На олимпиаде по физике участникам было предложено выполнить следующий эксперимент. Пенопластовый стакан емкостью $V_0$, закрытый сверху пенопластовой крышкой, в которою вставлен термометр, заполнялся горячей водой, и, по мере остывания воды, снималась зависимость ее температуры $T$ от времени $t$. Затем в стакан помещался кусок свинца плотностью $\rho = 11.3 \cdot 10^3~ кг/м^3$ и объемом $V = V_0/2$, стакан доверху заполнялся горячей водой, и вновь снималась зависимость $T(t)$. Аккуратный ученик изобразил оба графика на одном листе миллиметровой бумаги (кривые $\rm I$ и $\rm II$ на рис.).
Принимая удельную теплоемкость воды равной $c_0 = 4.2\cdot 10^3~ Дж/(кг\cdot {}^\circ\mathrm C)$, определите по этим экспериментальным кривым удельную теплоемкость $c$ свинца. Плотность воды $\rho_0 = 1.0 \cdot 10^3~ кг/м^3$. Теплоемкостью стенок стакана и крышки можно пренебречь. Температуру в комнате, где проводился эксперимент, считайте постоянной.
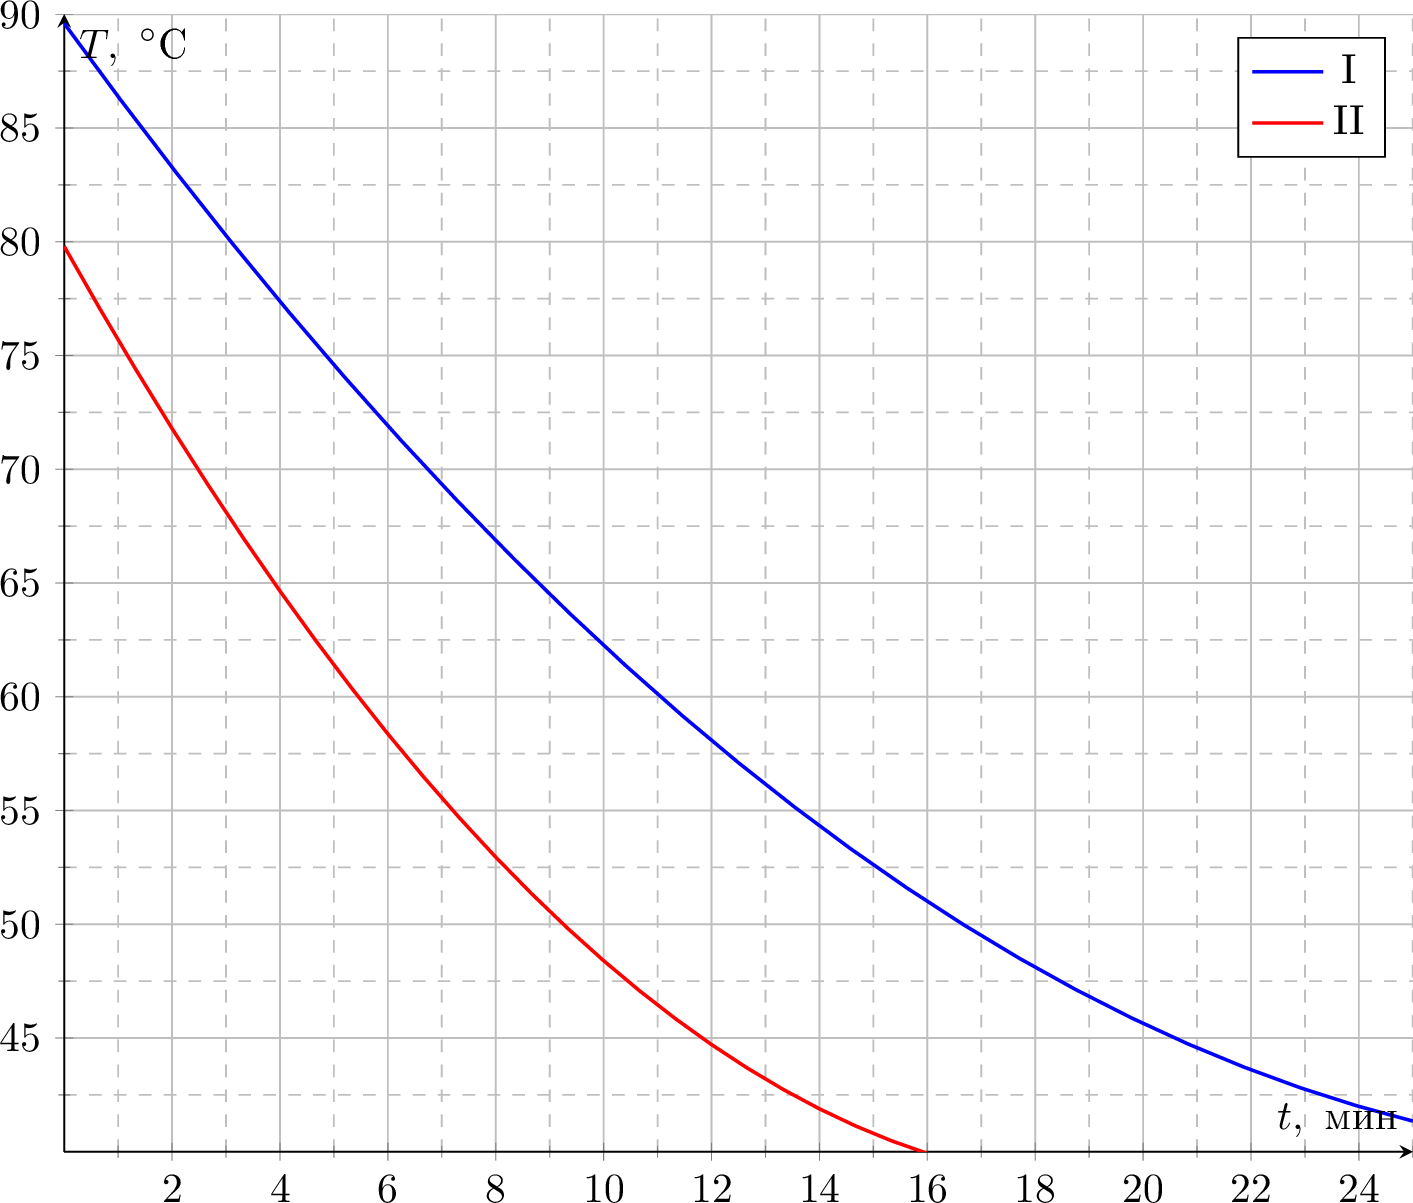
Ответ: $$c=(0.13 \pm 0.01) \cdot 10^{3} \frac {Дж}{кг\cdot {}^\circ\mathrm C}$$
Темы:
T, Теплоемкость, Всероссийские, Теплота, Температура, Обработка графика, Теплообмен